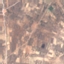
Land use / land cover: PermanentCrop